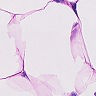
Metastatic tissue present: no